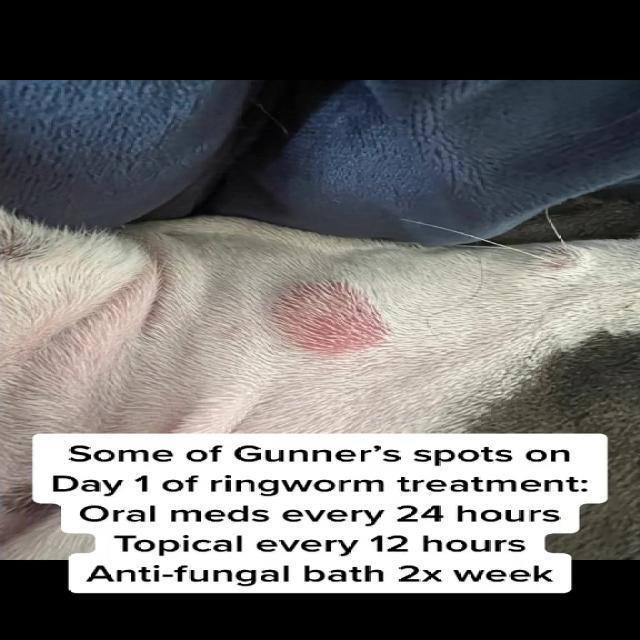
Canine ringworm (Dermatophytosis) — fungal infection caused by Microsporum or Trichophyton. Presents with circular alopecia, scaling, crusting, and broken hairs.